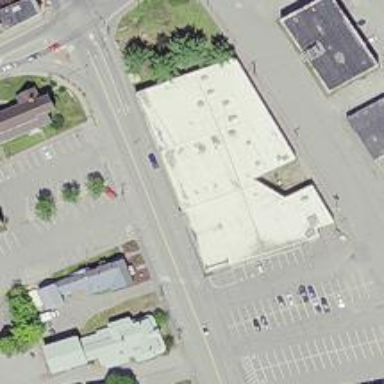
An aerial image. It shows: Pharmacy.